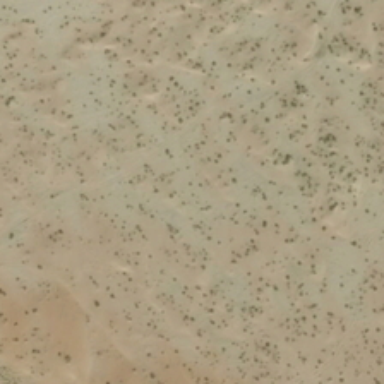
Many small spots are distributed in a piece a yellow desert evenly .